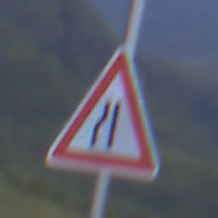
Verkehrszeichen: EinseitigVerengteFahrbahnLinks
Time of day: SunriseSunset
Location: Outdoor (Nature)
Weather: PartlyCloudy
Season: NotSpecified
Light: Natural